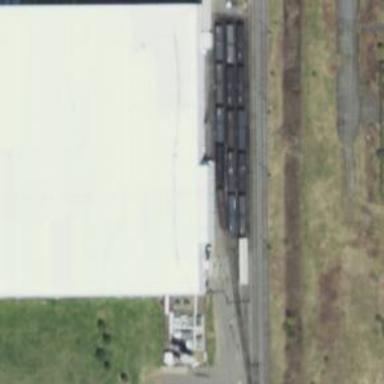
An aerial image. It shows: Rail spur service.